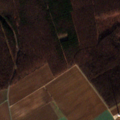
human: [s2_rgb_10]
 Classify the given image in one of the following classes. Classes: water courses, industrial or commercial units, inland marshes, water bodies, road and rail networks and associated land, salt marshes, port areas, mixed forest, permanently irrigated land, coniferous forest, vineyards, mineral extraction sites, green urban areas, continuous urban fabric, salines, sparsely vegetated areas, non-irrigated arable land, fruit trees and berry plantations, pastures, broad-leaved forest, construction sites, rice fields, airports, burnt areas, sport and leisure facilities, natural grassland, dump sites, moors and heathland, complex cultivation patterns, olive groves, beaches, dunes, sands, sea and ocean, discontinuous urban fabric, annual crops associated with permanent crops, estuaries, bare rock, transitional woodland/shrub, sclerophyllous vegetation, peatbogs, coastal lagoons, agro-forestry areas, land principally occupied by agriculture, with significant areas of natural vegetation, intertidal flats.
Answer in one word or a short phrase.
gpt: non-irrigated arable land, broad-leaved forest